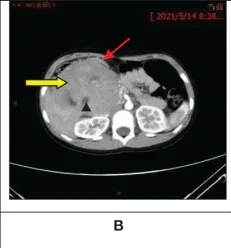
Abdominal computed tomography scan + enhancement show a primarily solid, mixed-density mass in the pancreatic head area, with significant enhancement of the solid component, interspersed low-attenuation foci, and visible tortuous small vessels within. Artery stage.
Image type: radiology (ct)